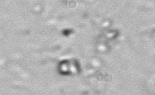
Label: Phaeocystis_debris